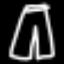
Label: pants